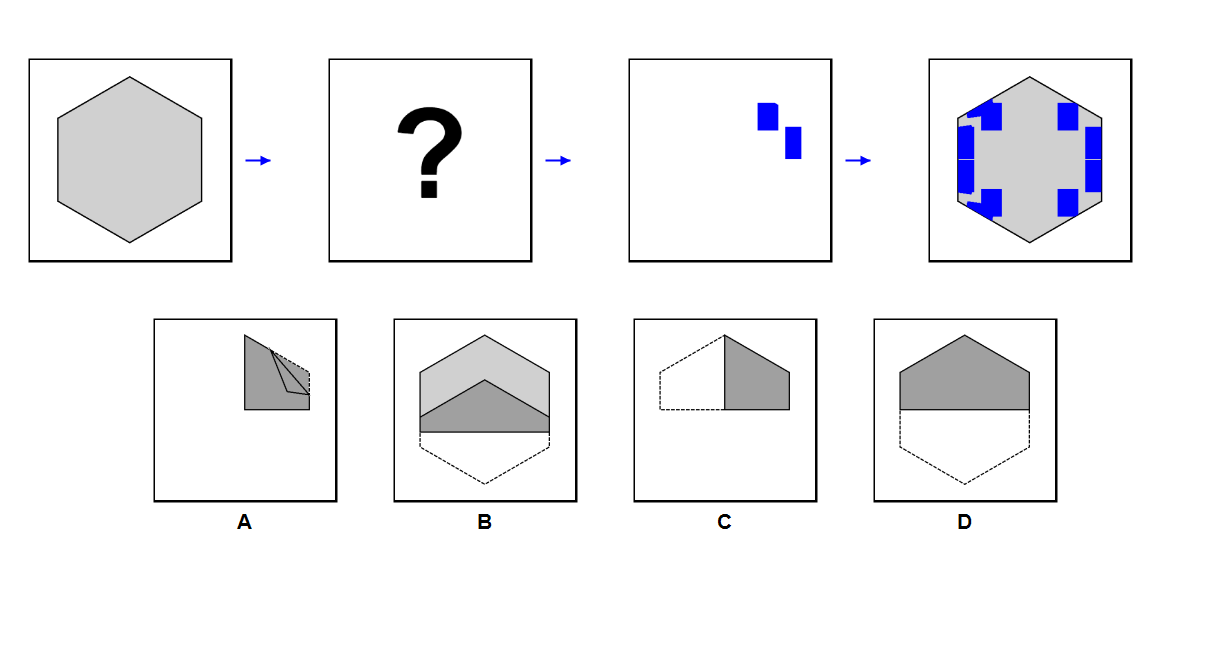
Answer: B